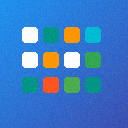
Screen state: on